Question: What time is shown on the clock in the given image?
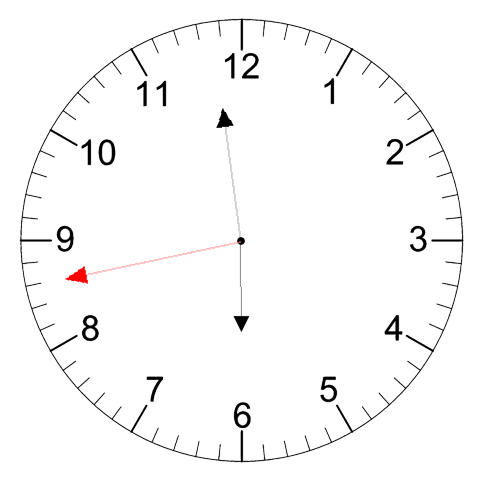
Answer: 05:58:43